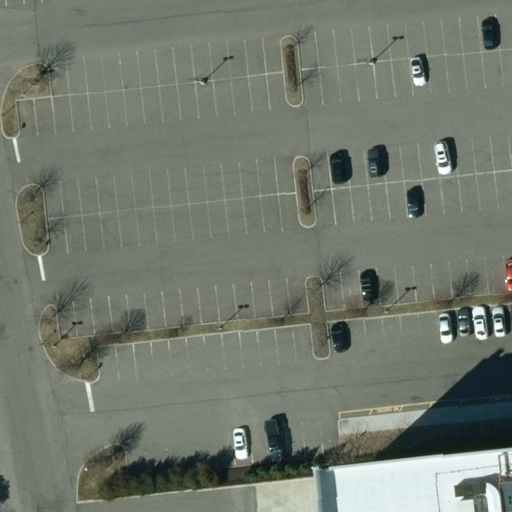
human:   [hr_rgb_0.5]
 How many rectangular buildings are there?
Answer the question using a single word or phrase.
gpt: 1

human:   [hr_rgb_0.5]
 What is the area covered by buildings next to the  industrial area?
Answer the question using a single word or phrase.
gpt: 1120m2

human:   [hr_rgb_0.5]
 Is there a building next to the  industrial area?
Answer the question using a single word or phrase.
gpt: yes

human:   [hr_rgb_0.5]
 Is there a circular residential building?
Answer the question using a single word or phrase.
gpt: no

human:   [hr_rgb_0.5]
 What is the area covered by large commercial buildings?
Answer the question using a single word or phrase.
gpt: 1120m2

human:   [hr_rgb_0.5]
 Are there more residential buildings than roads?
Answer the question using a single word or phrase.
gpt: no

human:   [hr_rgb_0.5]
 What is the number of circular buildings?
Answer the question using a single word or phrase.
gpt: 0

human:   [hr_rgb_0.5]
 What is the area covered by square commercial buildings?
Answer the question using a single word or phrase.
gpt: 0m2

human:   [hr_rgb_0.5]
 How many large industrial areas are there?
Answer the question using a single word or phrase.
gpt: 1

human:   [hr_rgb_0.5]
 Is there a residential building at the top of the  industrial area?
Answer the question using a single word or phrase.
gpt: no

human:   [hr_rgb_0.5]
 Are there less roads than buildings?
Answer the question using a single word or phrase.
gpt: no

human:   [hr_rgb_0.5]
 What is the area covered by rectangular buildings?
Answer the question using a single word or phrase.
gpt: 1120m2

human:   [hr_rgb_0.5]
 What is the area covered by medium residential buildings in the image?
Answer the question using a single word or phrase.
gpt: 0m2

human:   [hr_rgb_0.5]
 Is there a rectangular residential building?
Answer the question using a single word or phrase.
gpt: no

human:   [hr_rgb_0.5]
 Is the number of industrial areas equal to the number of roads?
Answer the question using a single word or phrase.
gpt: no

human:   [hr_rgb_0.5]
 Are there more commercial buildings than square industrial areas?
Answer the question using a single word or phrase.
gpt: yes

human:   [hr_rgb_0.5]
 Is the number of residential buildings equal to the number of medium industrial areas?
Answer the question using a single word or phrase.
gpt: yes

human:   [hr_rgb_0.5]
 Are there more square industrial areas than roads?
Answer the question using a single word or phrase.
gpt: no

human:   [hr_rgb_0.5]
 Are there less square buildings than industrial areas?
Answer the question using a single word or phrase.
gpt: yes

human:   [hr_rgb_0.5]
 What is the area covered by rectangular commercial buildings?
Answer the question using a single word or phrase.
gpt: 1120m2

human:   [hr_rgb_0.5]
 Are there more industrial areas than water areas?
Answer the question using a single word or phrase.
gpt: yes

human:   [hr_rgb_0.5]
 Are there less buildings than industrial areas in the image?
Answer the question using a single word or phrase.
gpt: no

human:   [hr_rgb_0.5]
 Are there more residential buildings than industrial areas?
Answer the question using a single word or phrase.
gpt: no

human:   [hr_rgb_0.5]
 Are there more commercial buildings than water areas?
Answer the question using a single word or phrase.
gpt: yes

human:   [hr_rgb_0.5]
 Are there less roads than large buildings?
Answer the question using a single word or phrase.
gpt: no

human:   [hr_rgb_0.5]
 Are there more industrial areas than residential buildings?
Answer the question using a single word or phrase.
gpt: yes

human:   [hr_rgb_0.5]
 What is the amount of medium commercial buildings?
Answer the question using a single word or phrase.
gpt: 0

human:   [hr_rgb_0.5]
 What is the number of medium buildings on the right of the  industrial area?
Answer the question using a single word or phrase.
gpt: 0

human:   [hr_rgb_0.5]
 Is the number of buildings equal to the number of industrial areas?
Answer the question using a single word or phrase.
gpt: yes

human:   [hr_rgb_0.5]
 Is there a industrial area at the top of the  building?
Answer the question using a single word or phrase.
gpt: yes

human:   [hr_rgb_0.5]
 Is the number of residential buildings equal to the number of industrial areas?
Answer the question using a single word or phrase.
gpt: no

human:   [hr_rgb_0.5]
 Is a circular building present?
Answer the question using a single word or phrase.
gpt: no

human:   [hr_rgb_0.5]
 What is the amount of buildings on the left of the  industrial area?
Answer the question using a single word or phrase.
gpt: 0

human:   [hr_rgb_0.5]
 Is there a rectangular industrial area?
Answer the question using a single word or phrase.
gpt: yes

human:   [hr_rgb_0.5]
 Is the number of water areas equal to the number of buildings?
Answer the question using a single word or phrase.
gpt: no

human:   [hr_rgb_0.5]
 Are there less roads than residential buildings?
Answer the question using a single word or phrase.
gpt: no